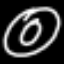
Label: donut